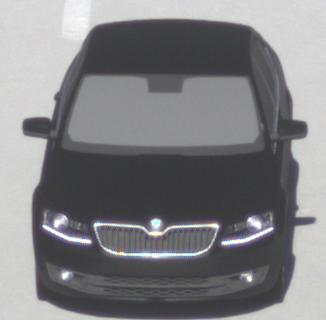
Make: Skoda
Model: Octavia 1.2 TSI
Detailed model: Octavia (III) Limousine
Model produced from: 2013/02
Model produced until: 2015/04
Doors: 5
Color: black
Road condition: dry road
Daytime: morning or afternoon
Contrast: high contrast